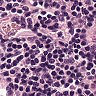
Metastatic tissue present: no